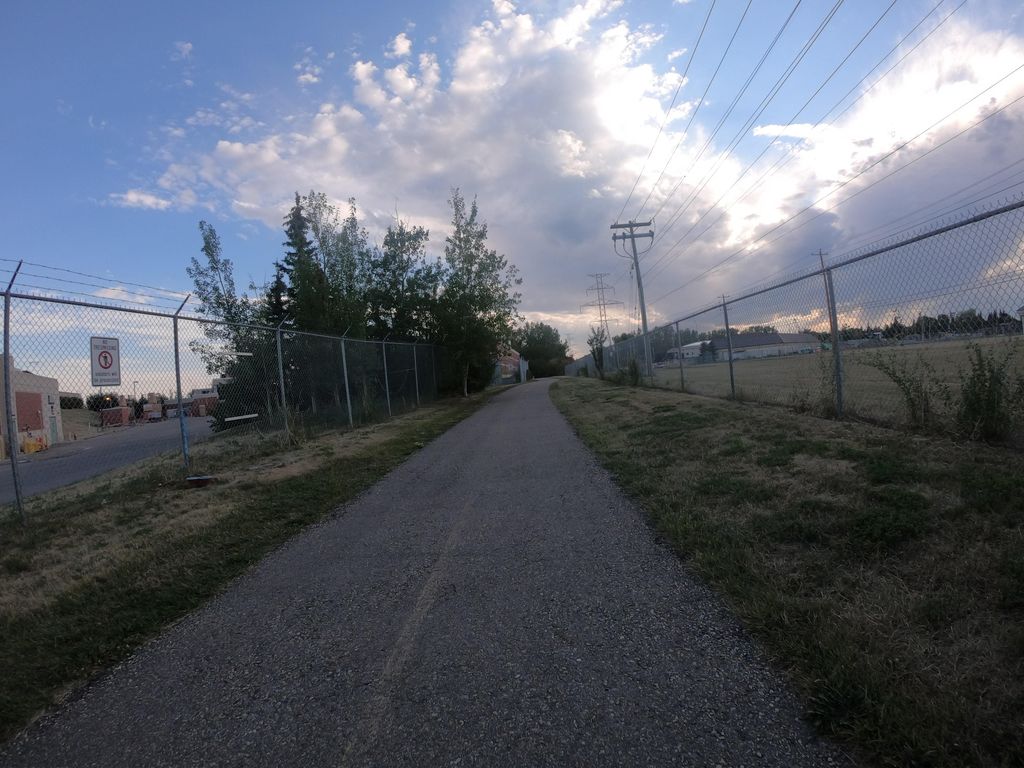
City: calgary